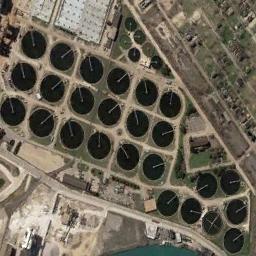
Label: storage tanks